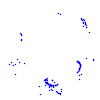
Particle: proton